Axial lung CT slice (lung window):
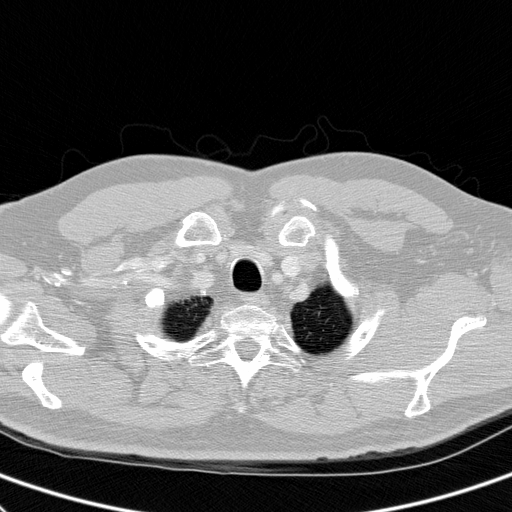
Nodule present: no